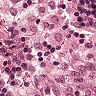
Metastatic tissue present: no